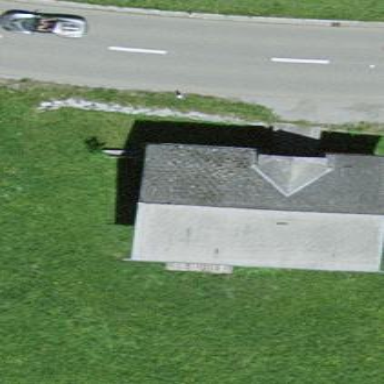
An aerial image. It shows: Farm auxiliary building with gabled roof.